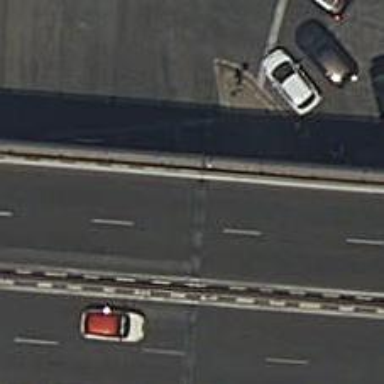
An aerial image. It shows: Road with traffic signals.